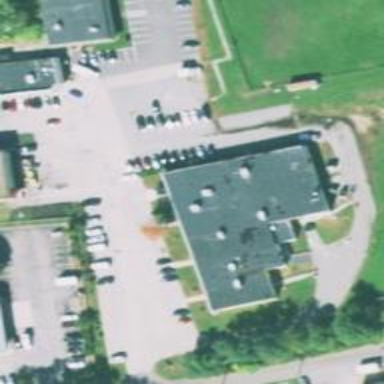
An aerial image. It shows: School building.